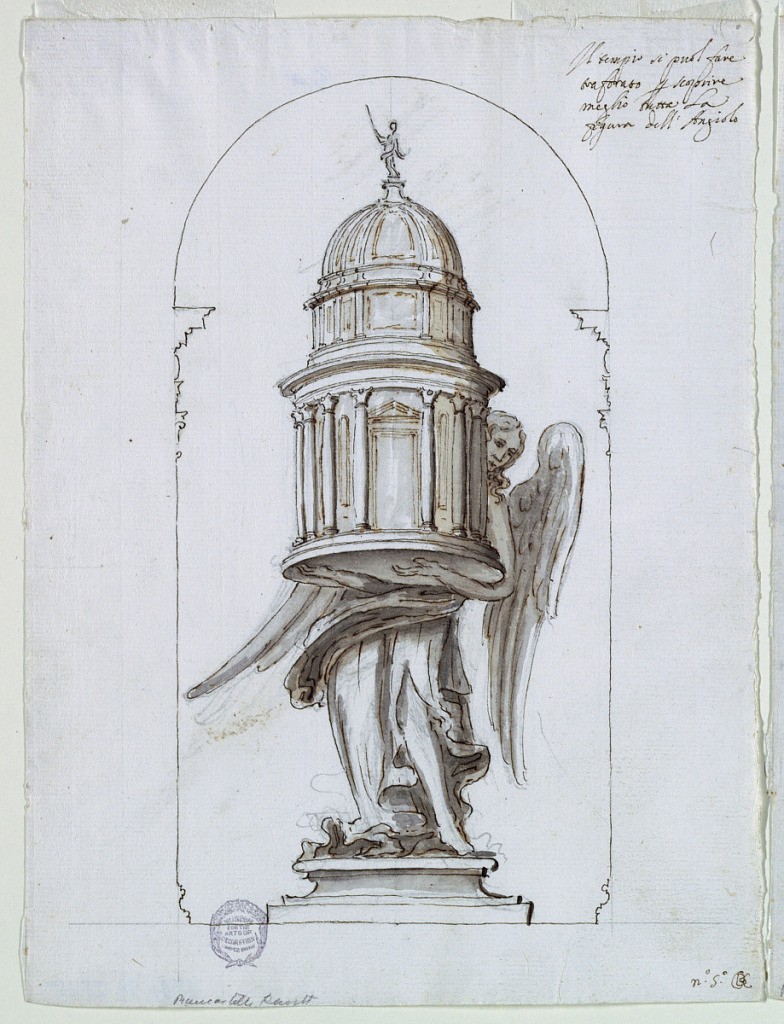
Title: Door of a Tabernacle Intended To Be Executed In Bronze
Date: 1700-1750
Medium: Pencil, pen, brush, sepia, and grey water color.
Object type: Drawing
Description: Work in the shape of a vertical rectangle. The statue of an angel supporting a tabernacle in the shape of a circular building with a cupola. Written at right, above" "IL TEMPIO SI PUOL FARE TRAFORATO SCOPRIRE MEGLIO TUTTA LA FIGURA DELL' ANGIOLO;" below: "NO. 50."